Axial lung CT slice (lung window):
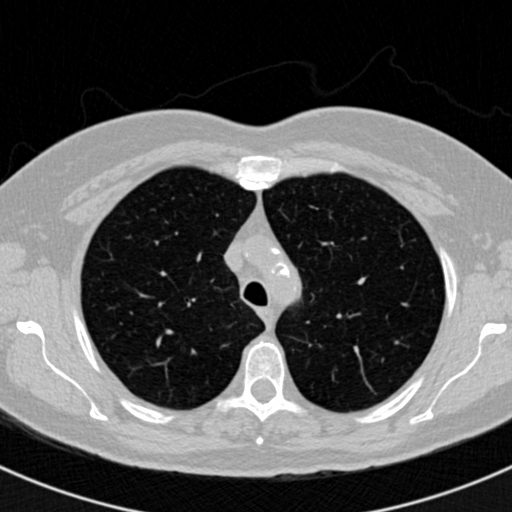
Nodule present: no